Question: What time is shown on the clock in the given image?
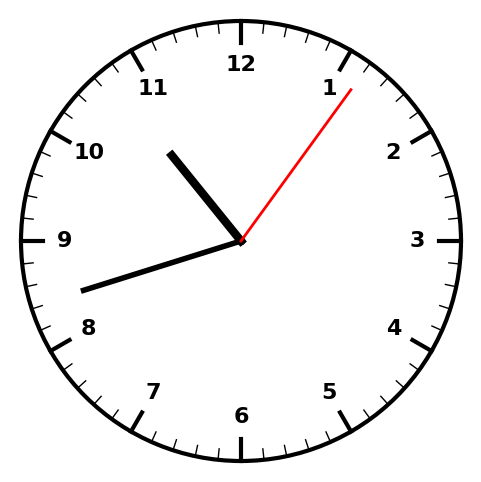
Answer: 10:42:06